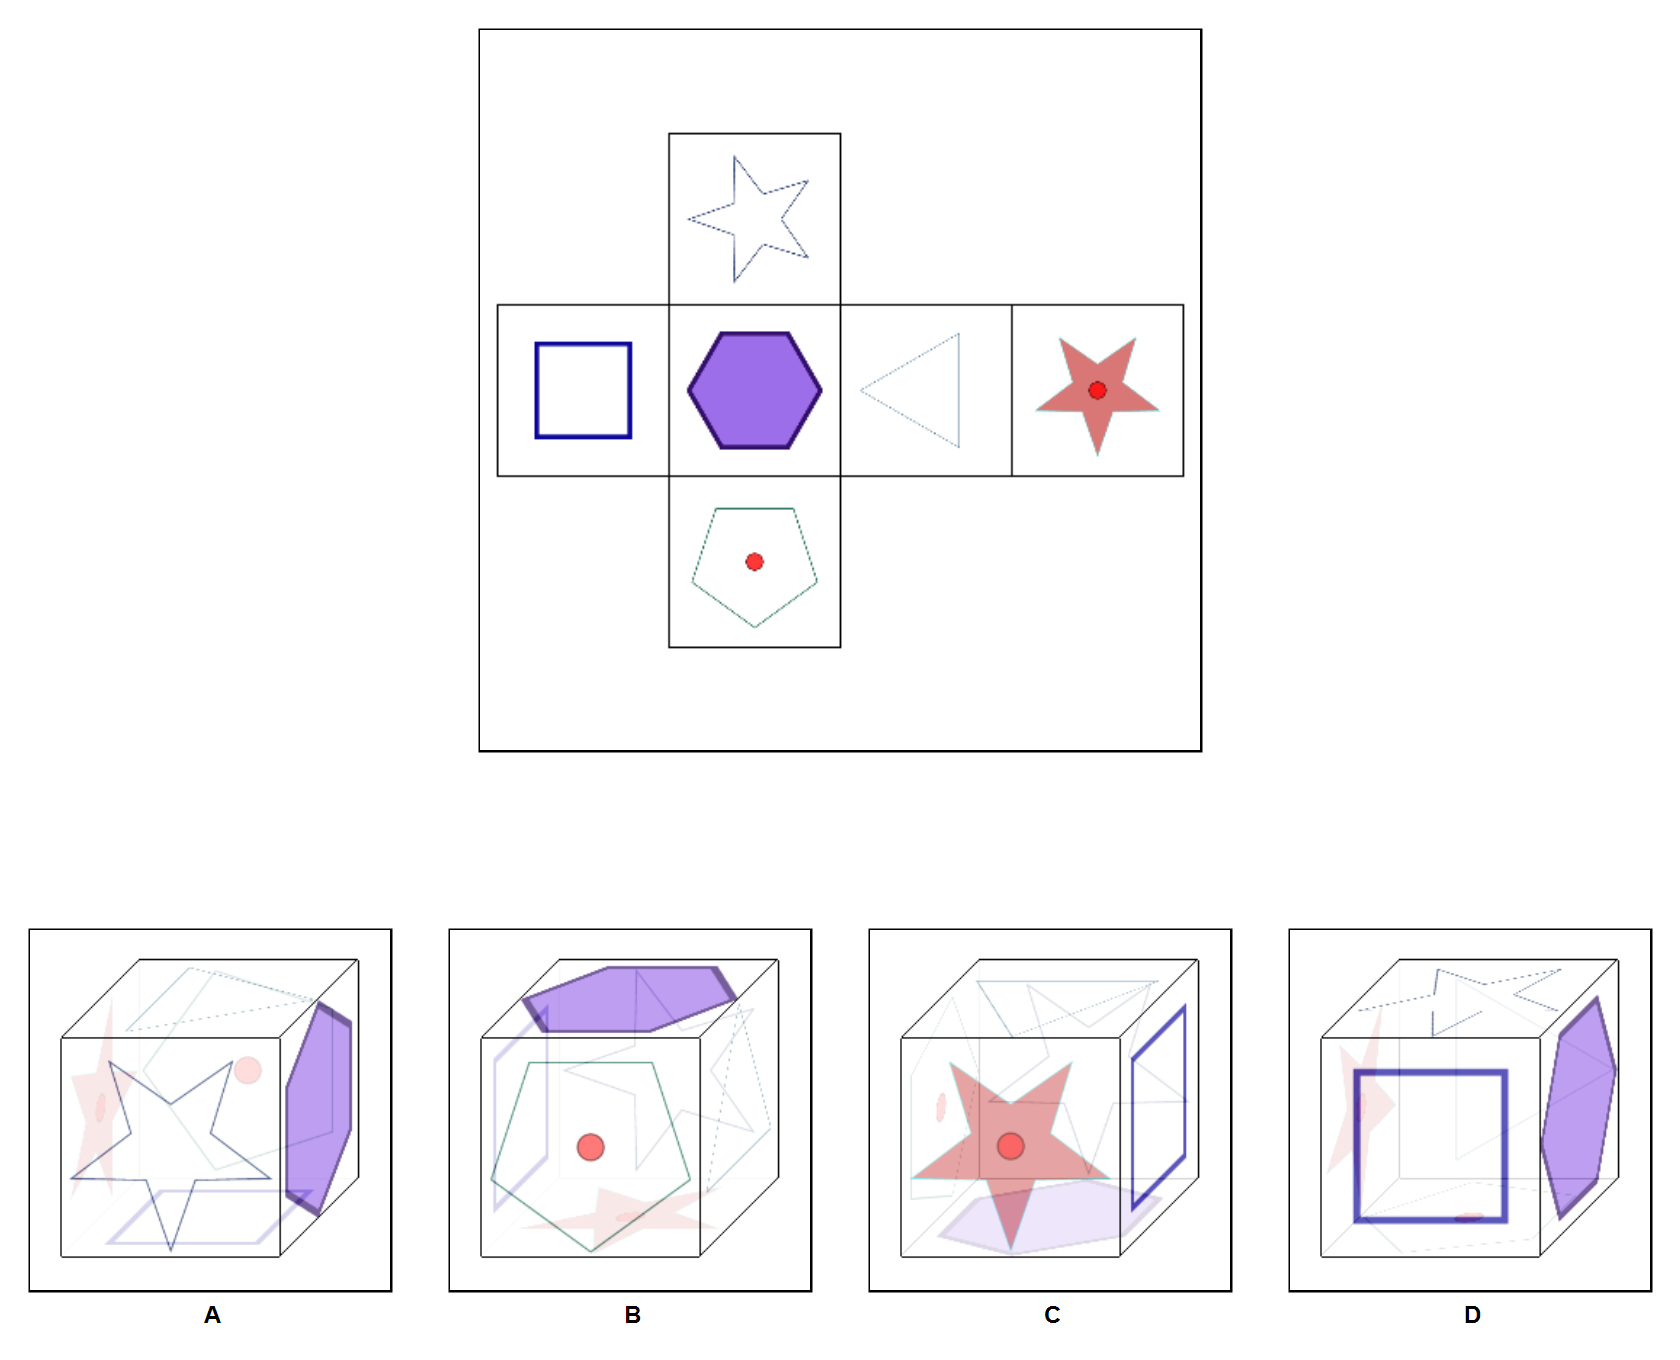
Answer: C